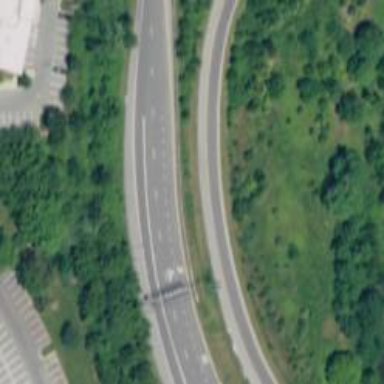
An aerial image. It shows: Trunk link highway.